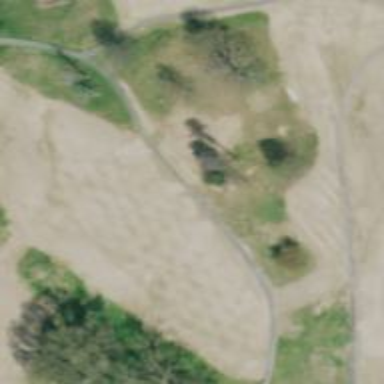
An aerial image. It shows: Golf fairway in the image.